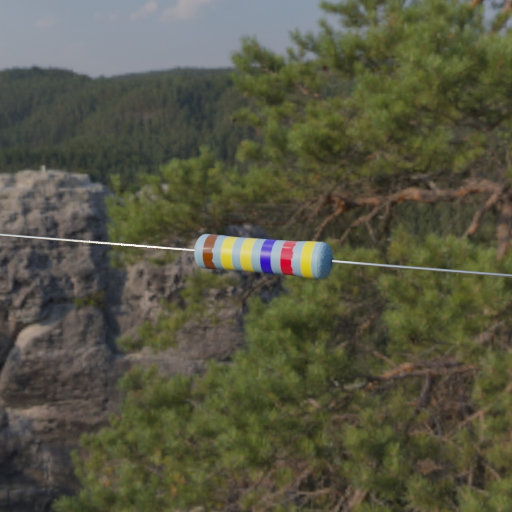
Resistor colour bands (in order): brown, yellow, yellow, blue, red, yellow